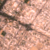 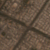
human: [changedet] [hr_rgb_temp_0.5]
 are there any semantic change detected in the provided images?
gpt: Two orthogonal roads were realized.